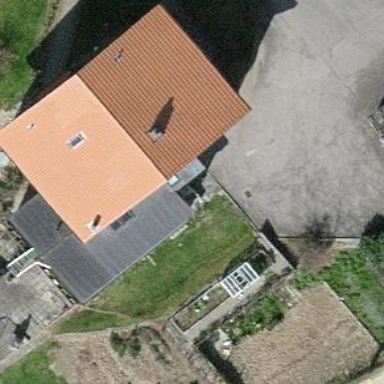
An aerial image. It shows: Gabled roofed house.